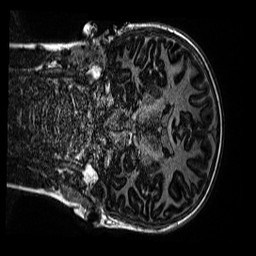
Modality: MP2RAGE
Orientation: coronal
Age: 10
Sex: male
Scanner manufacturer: siemens
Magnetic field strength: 3 T
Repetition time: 4 s
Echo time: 0.00299 s